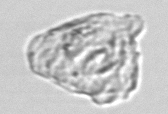
Label: detritus_transparent